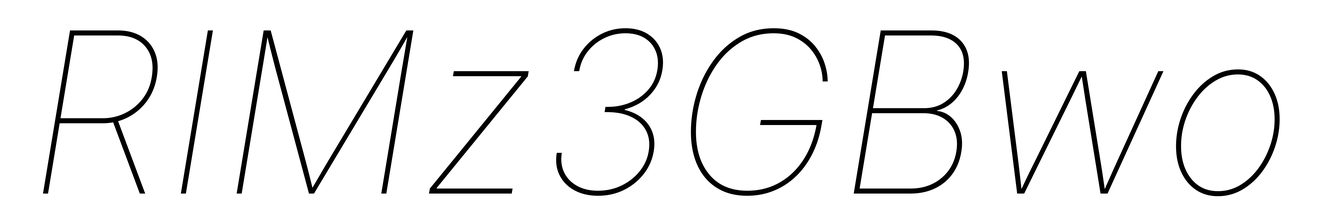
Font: Inter-Italic_Thin_Italic